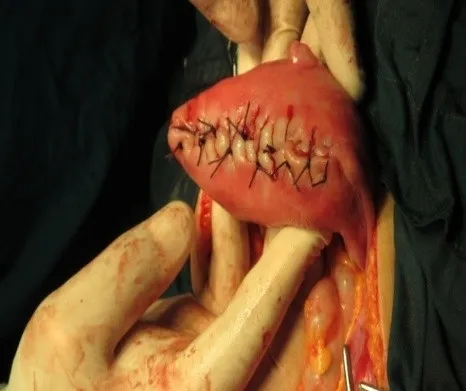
Mattress sutures of the excised fundal myometrium.
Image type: medical_photograph (other_medical_photograph)